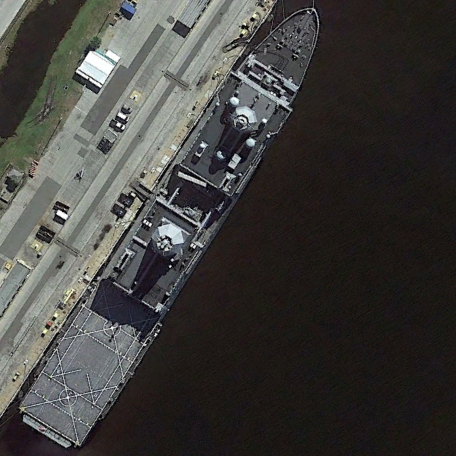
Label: combat